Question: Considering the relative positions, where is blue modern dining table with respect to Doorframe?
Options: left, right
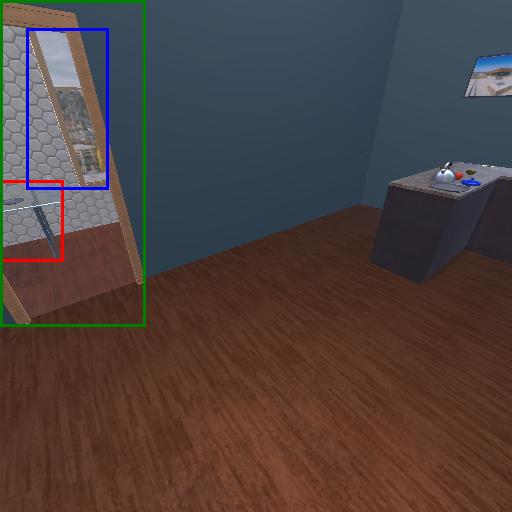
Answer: left